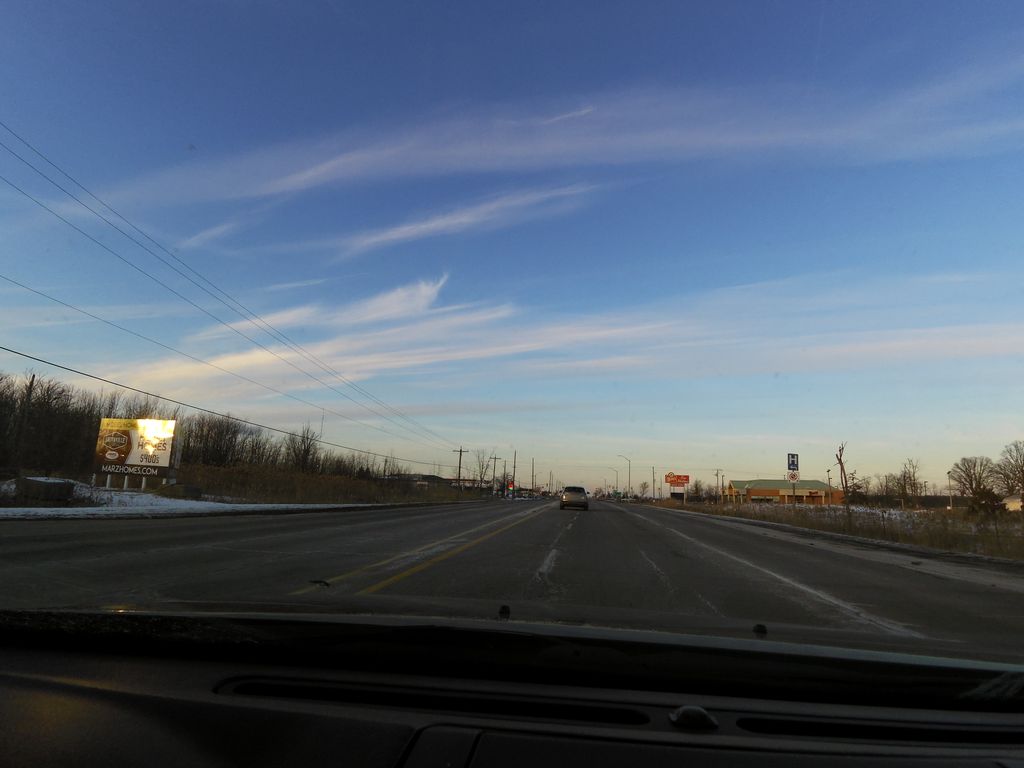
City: hamilton